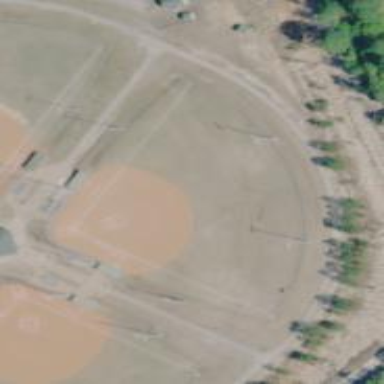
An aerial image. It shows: Baseball pitch for leisure land activities.